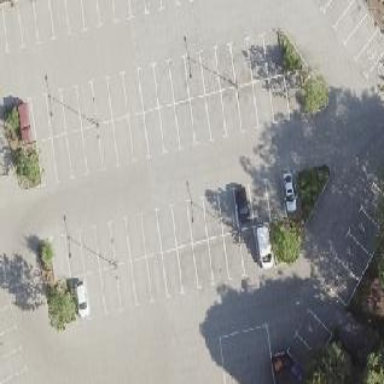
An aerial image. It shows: Parking aisle with surface of sett.